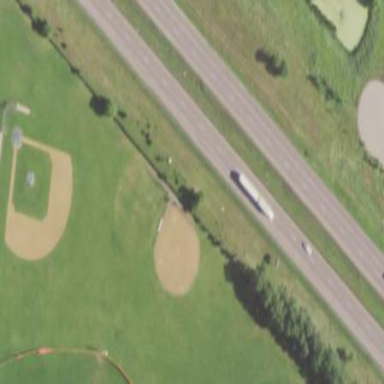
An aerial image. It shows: Softball pitch for leisure and sport activities.